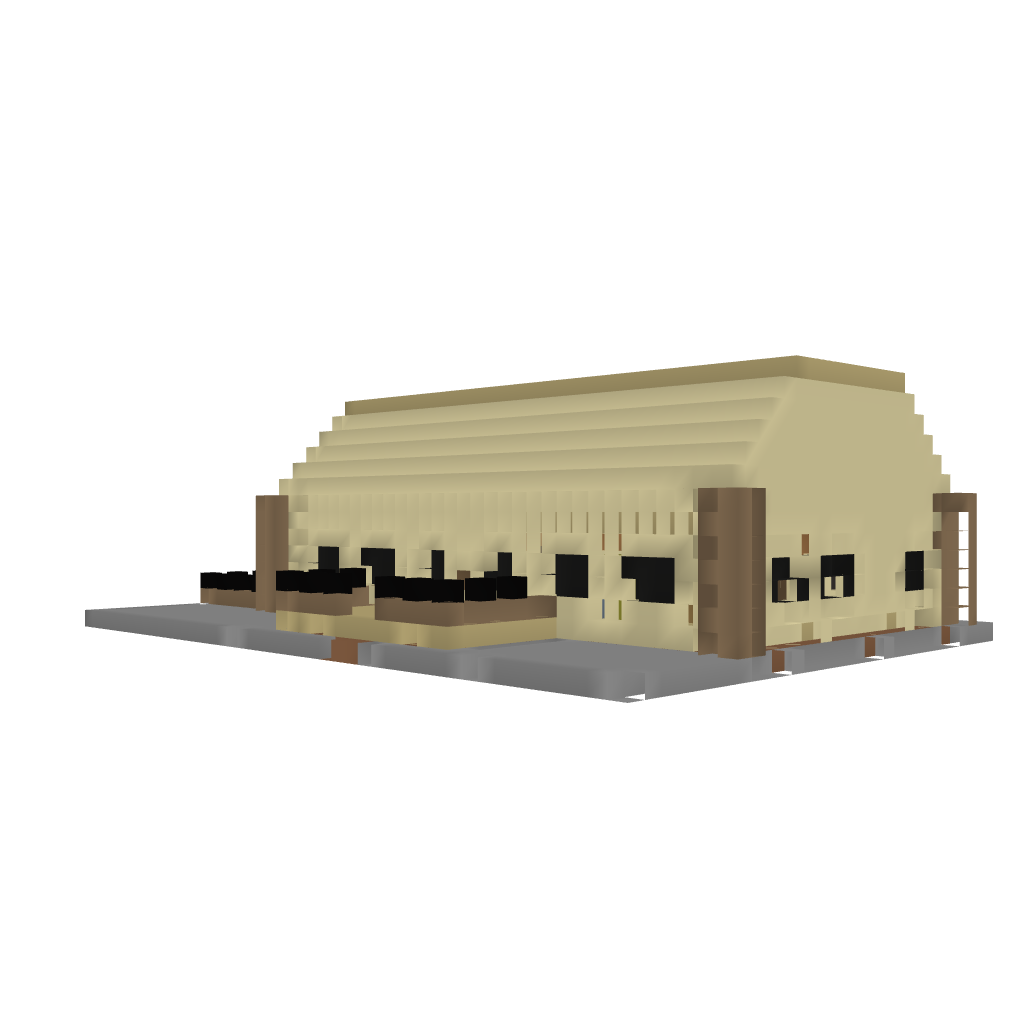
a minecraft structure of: Large Sandstone House